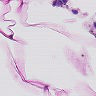
Metastatic tissue present: no